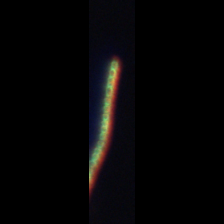
Taxon: Chaetoceros
Group: Diatoms